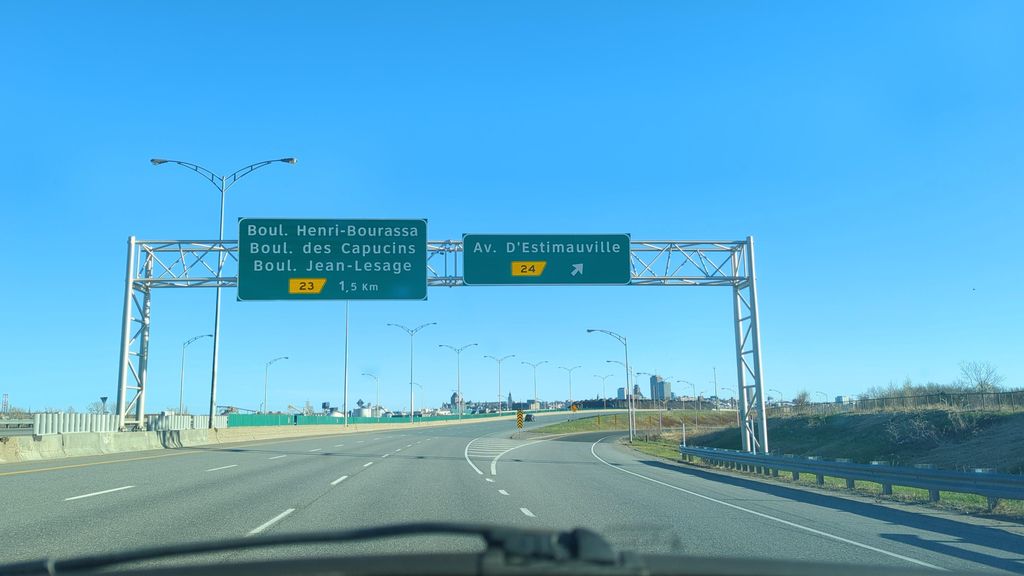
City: quebec_city